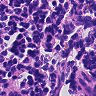
Metastatic tissue present: no